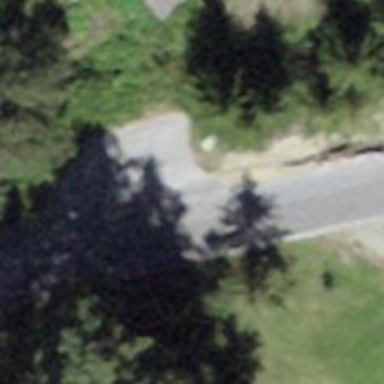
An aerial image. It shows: Bus stop along the road.